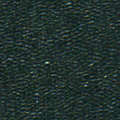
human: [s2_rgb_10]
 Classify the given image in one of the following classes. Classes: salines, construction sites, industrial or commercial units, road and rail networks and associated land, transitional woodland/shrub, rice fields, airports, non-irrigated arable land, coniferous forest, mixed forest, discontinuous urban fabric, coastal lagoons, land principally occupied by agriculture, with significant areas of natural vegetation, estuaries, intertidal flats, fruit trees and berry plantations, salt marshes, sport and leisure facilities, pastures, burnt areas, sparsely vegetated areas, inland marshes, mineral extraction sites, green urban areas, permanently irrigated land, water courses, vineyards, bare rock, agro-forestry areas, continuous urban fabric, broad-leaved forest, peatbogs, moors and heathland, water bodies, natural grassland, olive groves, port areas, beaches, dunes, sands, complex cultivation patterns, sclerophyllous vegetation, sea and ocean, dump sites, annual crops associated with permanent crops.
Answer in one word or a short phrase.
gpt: sea and ocean